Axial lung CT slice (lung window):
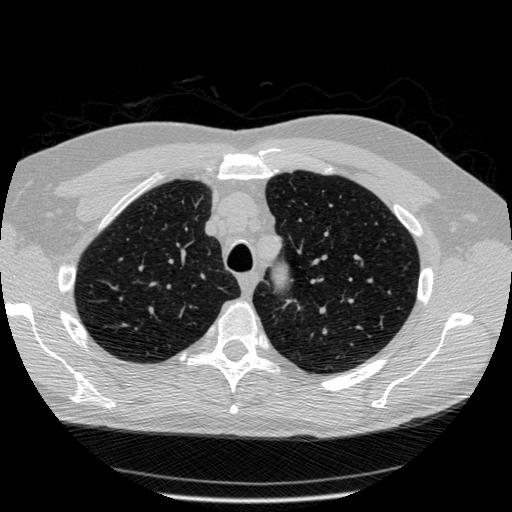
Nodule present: no